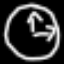
Label: clock